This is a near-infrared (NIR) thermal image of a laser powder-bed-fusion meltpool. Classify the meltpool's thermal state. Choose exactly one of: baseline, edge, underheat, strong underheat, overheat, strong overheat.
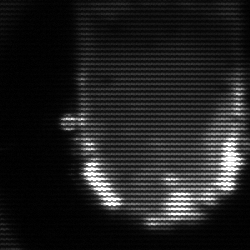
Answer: baseline